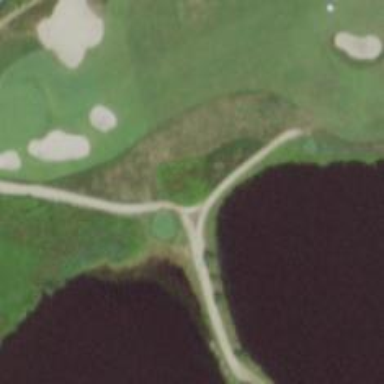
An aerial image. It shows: Path used for both walking and golf.